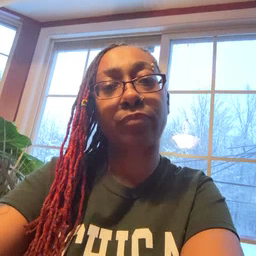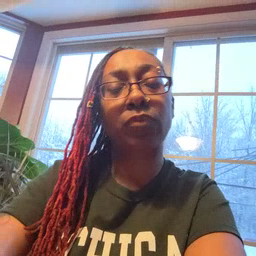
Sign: nose